Interaction volume radius: 5 \u00c5
Interaction volume height: 45 \u00c5
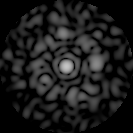
Disorder parameter: 0.8534